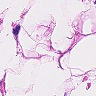
Metastatic tissue present: no